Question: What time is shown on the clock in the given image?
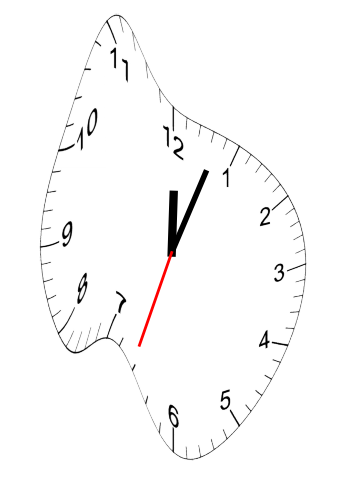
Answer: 12:03:33